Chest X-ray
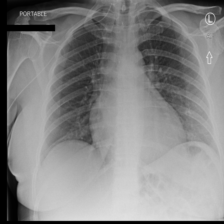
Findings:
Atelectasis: negative
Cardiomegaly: positive
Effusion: negative
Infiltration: negative
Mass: negative
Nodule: negative
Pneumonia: negative
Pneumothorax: negative
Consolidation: negative
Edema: negative
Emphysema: negative
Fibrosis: negative
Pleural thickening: negative
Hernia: negative